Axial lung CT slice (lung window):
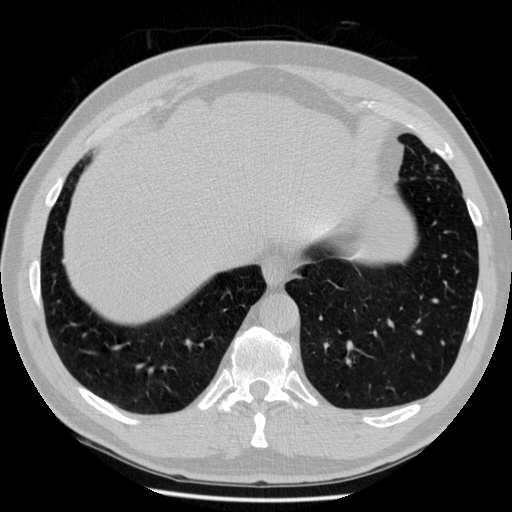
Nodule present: no